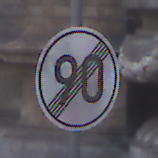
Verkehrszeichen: EndeGeschwindigkeit90
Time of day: SunriseSunset
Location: Outdoor (Urban)
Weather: PartlyCloudy
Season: NotSpecified
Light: Natural